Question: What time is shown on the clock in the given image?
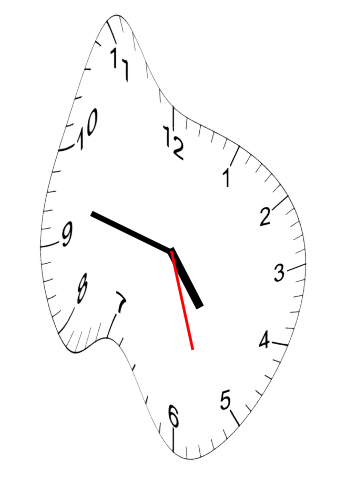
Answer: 04:47:27